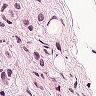
Metastatic tissue present: yes